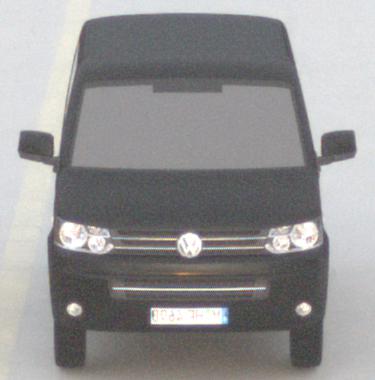
Make: VW Commercial Vehicles (Nutzfahrzeuge)
Model: T5 Multivan 2.0
Detailed model: T5 Multivan
Model produced from: 2009/09
Model produced until: 2013/06
Doors: 4
Color: black
Road condition: dry road
Daytime: sunrise or sunset
Contrast: low contrast